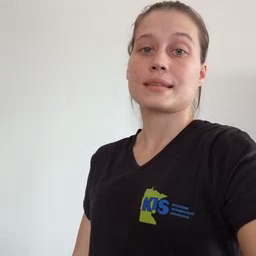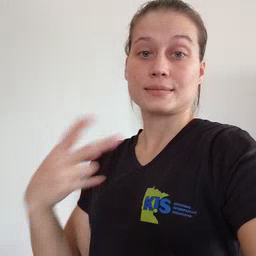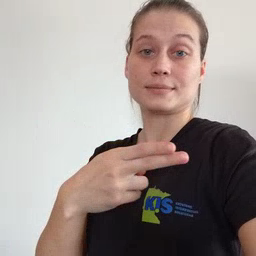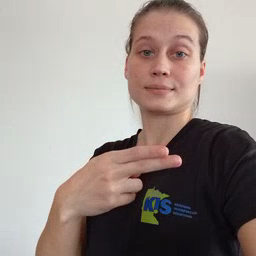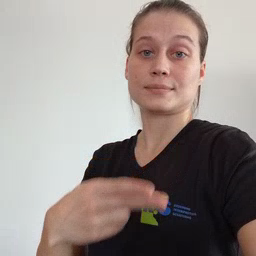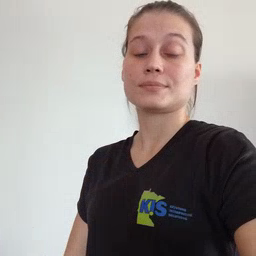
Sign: cut